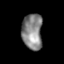
Tissue: skin
Cell type: Epithelial cells
Senescence score: 0.1928
Nuclear area (px): 723
Mean DAPI intensity: 132.939